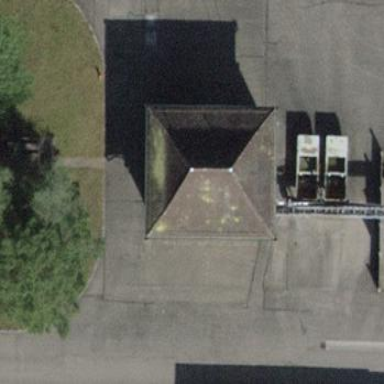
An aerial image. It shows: Service building.